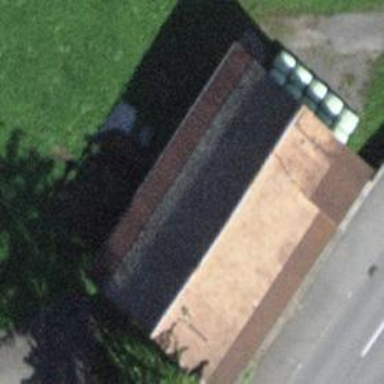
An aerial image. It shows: Barn.